Question: I need to tell someone how to setup the Android SDK through email. I do all my testing on the latest device and my programs all compile properly for my settings, but I don't know what device they have and which exact android version (however I am sure they probably have at least Android 4.0, but might have something older, such as Android 2.3 as well). To run the most basic Hello World program (or any other program that I test on my latest device for that matter), in the New Android Application dialogue box, do i have to select to select the exact same version of Android that they have with them, or can it be something higher than what they have in their device?

Will the program still compile and run if they choose something higher than what is on their device? I must point out that no matter what device they have or what ever program they will be compiling, they will only be using classes provided in the older API's (API 1 - 3). So does it make any difference what I select here, or does it have to be exactly what is on their device or older?
I do not have another Android device for me to test it with, so your help will be greatly appreciated. Thank you.
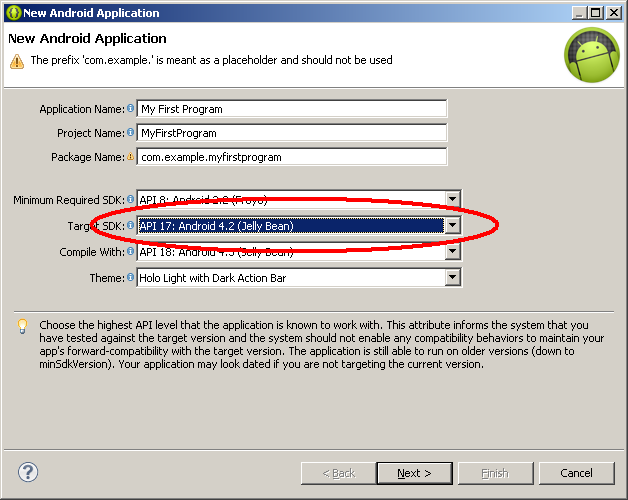
Answer: -- Specifies the minimum API Level on which the application is able to run.
-- Specifies the API Level on which the application is designed to run.
Your device does not have to match the targetSdkVersion. However, generally you want to set the targetSdkVersion to the latest Android version. To ensure the application will run on older devices, be sure to use the <URL> that backports newer functionality to older API levels.
You can read more about <URL> to learn more about the API level to target.